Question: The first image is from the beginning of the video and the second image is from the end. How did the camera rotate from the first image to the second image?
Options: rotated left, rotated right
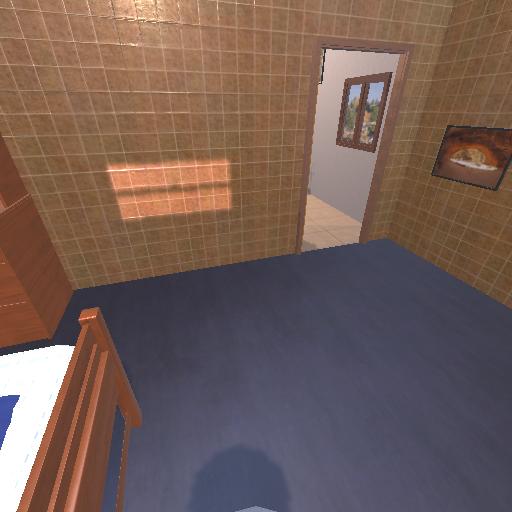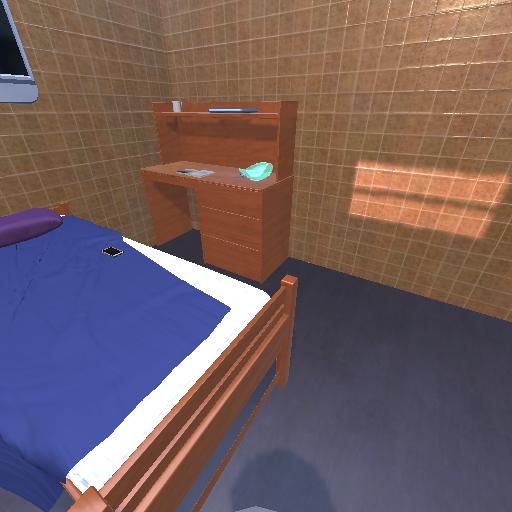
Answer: rotated left